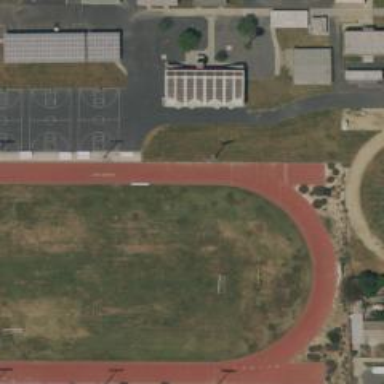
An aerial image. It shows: Track in leisure land.